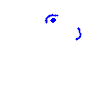
Particle: electron